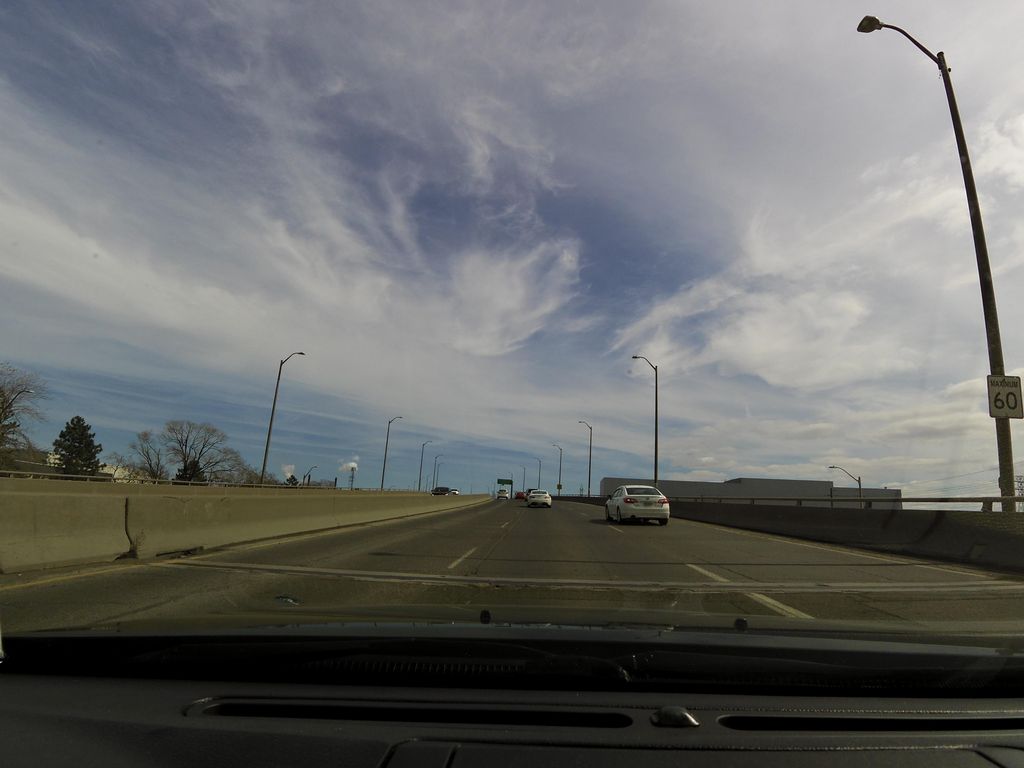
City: hamilton